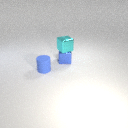
small blue rubber cylinder in front of small blue metal cube